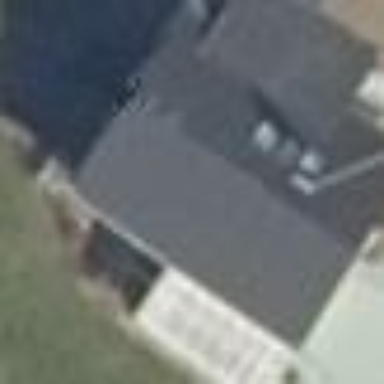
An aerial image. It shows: Simple house.